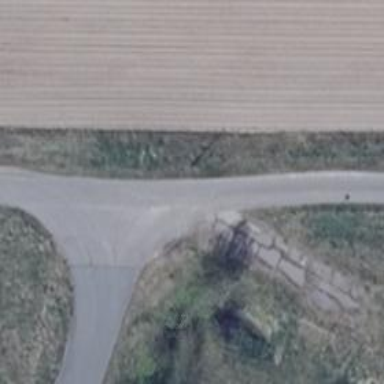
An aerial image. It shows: Well-maintained track road of grade 1.